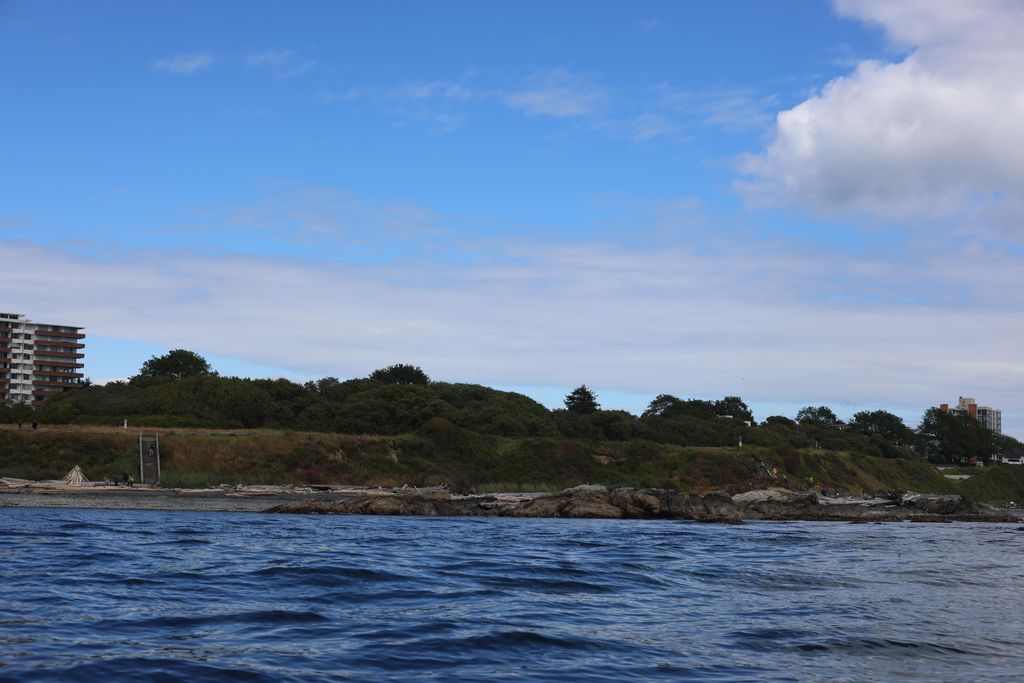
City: victoria